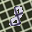
Label: 8